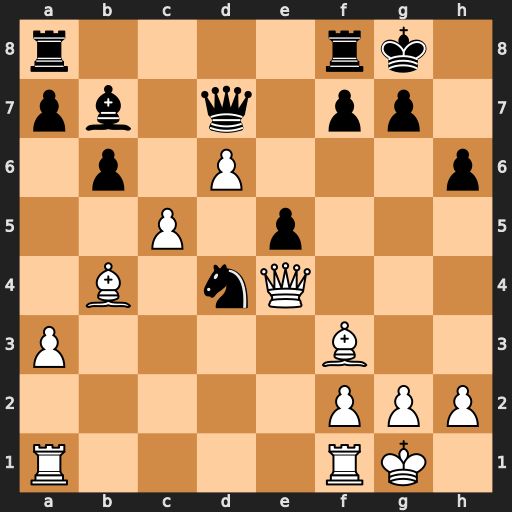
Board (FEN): r4rk1/pb1q1pp1/1p1P3p/2P1p3/1B1nQ3/P4B2/5PPP/R4RK1
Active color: w
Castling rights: -
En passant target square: -
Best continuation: Qxb7 Nxf3+ Qxf3